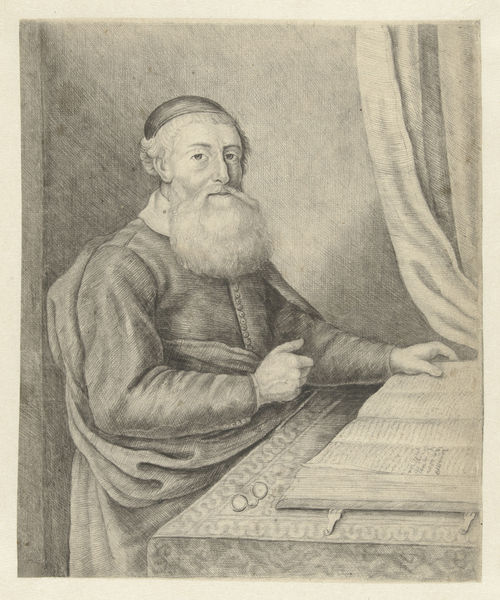
Titel: Portret van een predikant
Standort: Amsterdam
Institution: Rijksmuseum
Schlagwörter: chair, curtain, hands, hat, priest, white, arm, black, collar, face, grey, hair, nose, old, portrait, robe, room, sitting, table, wall, print, hand, man, ear, head, eyes, male, drawing, black and white, cap, fabric, mouth, buttons, etching, glasses, sketch, beard, old man, desk, writing, drape, reading, human, arms, cheeks, study, monk, pencil, read, hut, eye, cloth, finger, fingers, book, jewish, lips, charcoal, bible, forehead, standing, scholar, brille, mustache, sleeves, manuscript, pages, brows, thumb, show, courtain, pince nez, rabbi